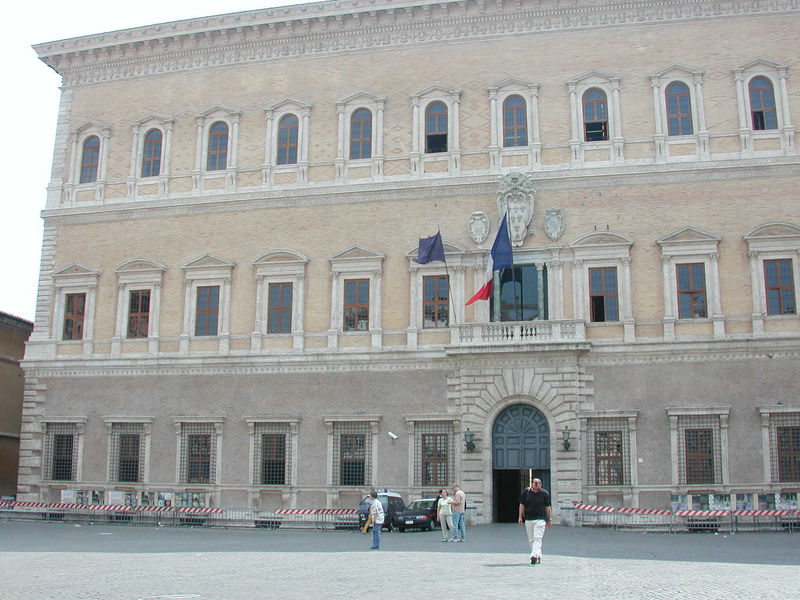
Titel: Rom, Palazzo Farnese
Künstler: Andrea di Sangallo
Standort: Rom, Palazzo Farnese (EU - I - Latium)
Schlagwörter: gelb, fenster, frankreich, tür, dach, gebäude, haus, architektur, gitter, personen, balkon, fahnen, fassade, italien, fahne, flagge, französisch, rundbogen, tor, foto, eingang, palast, rom, fries, portal, rustika, wappen, florenz, flaggen, fotographie, stockwerke, bau, absperrung, klassizistisch, tympanon, flagen, ladenzone, eingganng